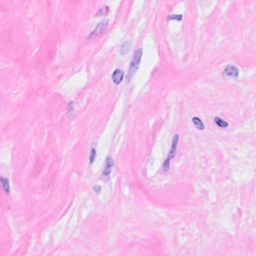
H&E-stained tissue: Breast